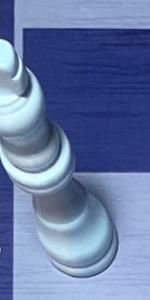
Label: King_White